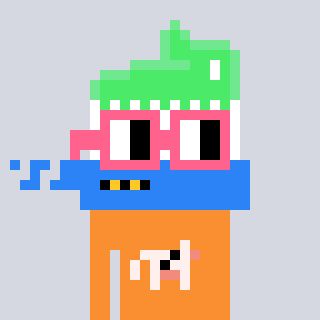
a pixel art character with square pink glasses, a toothbrush-shaped head and a orange-colored body on a cool background